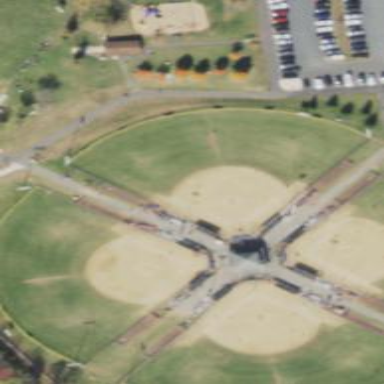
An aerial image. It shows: Softball pitch for leisure sports.